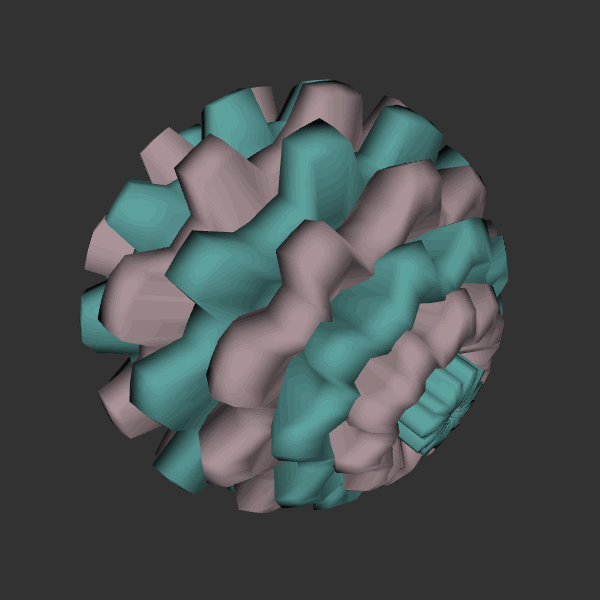
Background: dark